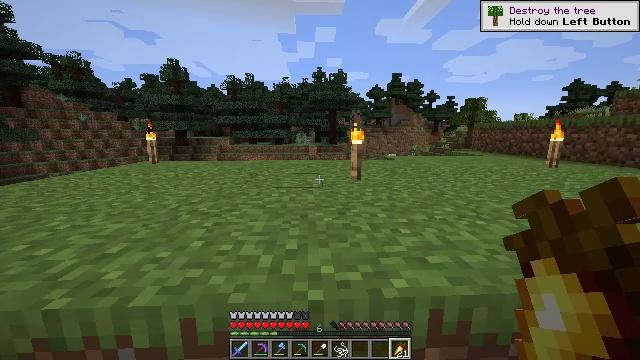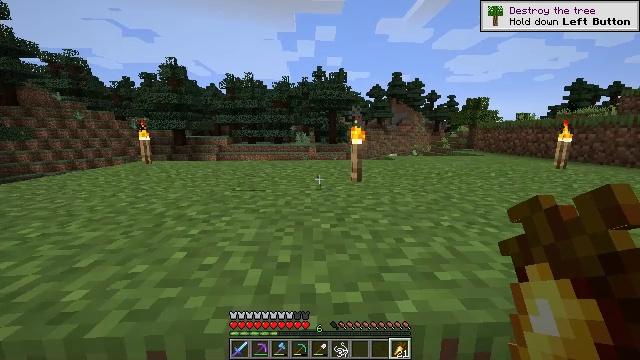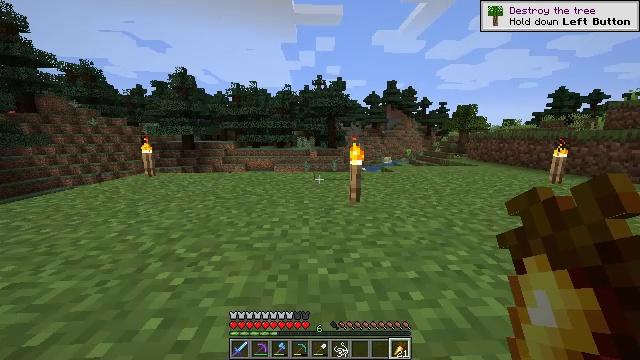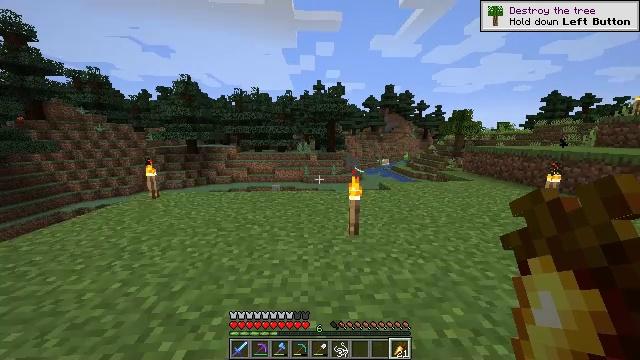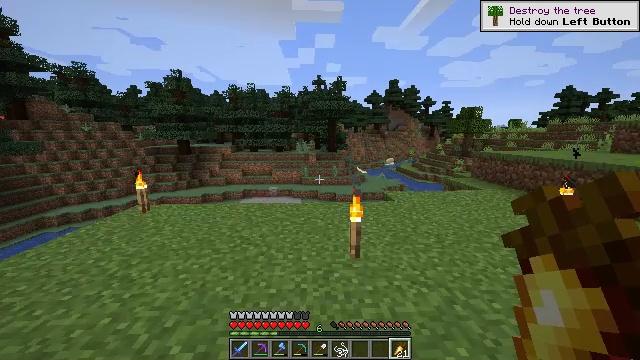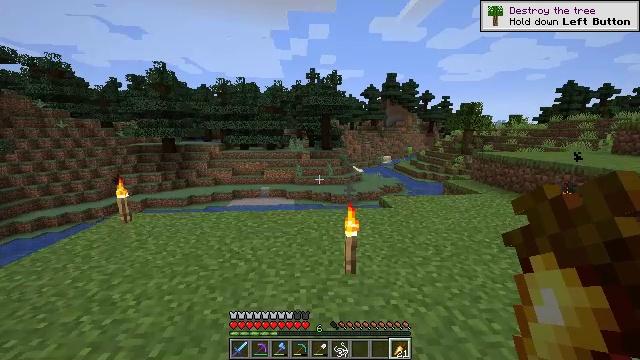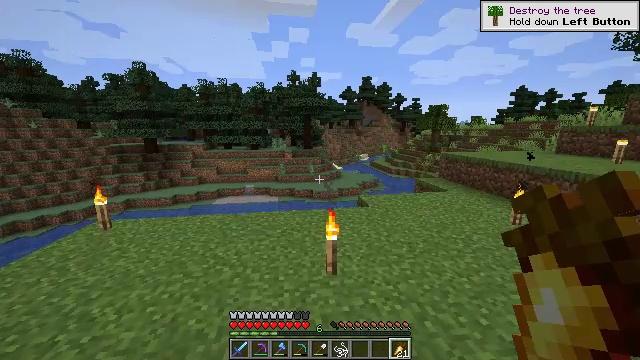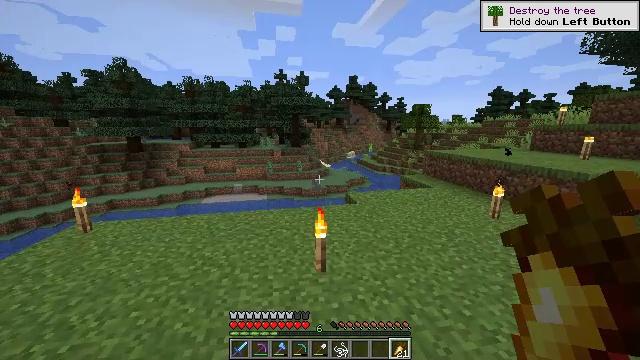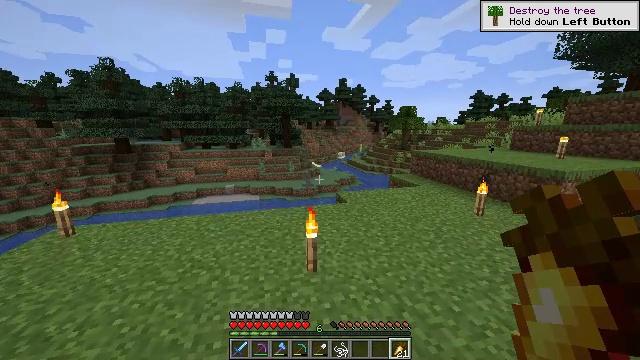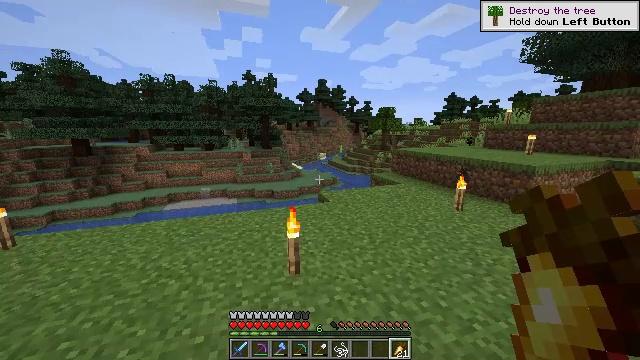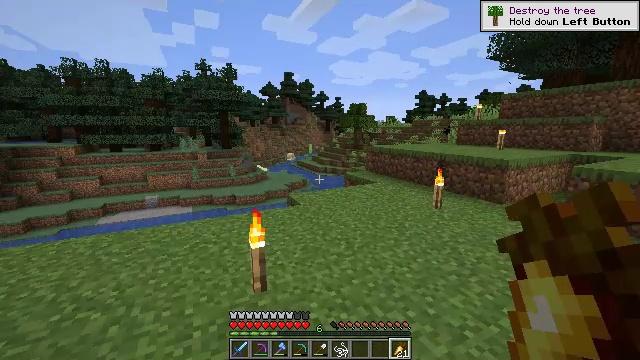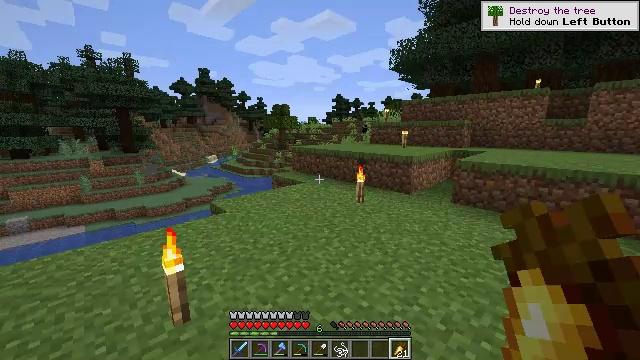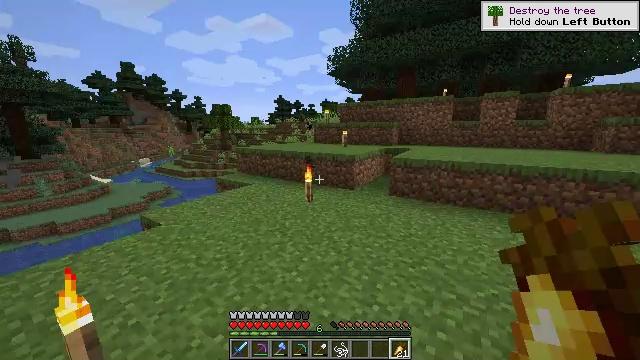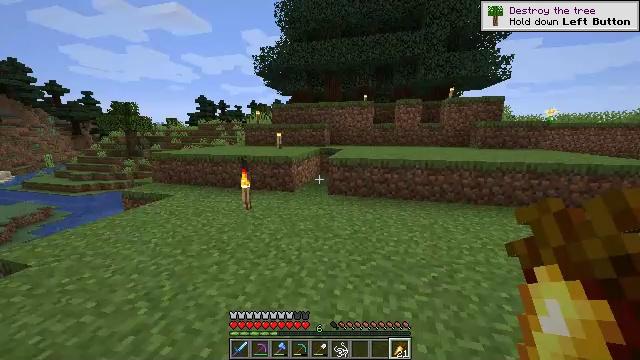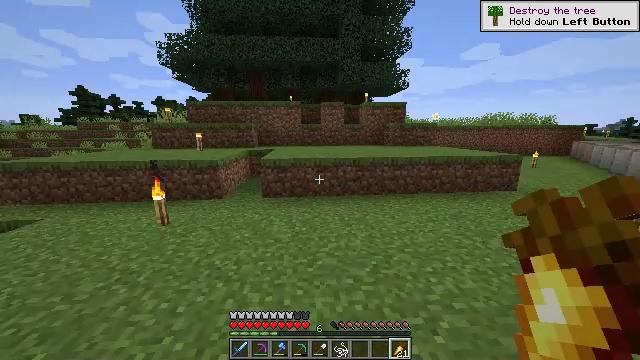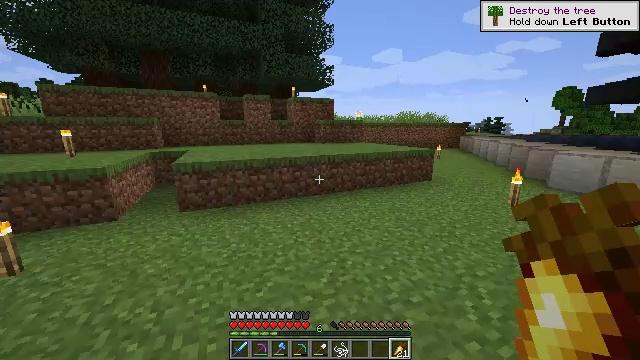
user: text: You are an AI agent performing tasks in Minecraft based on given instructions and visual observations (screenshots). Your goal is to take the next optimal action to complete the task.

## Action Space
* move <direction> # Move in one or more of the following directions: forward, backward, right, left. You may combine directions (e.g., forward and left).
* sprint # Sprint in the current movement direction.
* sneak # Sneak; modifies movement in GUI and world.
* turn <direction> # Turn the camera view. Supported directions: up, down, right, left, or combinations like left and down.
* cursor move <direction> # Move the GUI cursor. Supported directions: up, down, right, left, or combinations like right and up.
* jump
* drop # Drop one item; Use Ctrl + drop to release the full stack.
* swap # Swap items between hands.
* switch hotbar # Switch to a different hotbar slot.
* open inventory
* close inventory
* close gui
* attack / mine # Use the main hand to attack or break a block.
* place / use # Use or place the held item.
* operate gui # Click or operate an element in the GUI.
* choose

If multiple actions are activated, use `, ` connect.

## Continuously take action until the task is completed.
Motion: motion action
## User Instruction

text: Put stone in the furnace to get smooth stone.
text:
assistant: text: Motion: move forward, jump
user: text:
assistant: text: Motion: move forward, sprint, jump
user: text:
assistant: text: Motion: move forward, sprint, jump
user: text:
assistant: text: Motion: move forward, sprint, jump
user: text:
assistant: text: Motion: move forward, sprint, turn right, jump
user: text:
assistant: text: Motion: move forward, sprint, turn right, jump
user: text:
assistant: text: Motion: move forward, turn right
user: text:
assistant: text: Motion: move forward, turn right
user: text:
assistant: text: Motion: move forward, turn right
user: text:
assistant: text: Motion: move forward, turn right
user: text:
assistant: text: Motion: move forward, turn right
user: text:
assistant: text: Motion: move forward, turn right
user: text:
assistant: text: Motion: move forward and move left, turn right
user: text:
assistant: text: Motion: move forward and move left, turn right
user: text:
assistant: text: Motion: move forward and move left, turn right
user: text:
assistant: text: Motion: move left, turn right
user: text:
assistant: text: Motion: move left, turn right and up
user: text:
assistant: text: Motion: turn right
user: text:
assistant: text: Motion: turn right
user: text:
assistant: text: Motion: turn right
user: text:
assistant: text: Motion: no_op
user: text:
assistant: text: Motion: no_op
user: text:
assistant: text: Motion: no_op
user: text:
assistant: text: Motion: no_op
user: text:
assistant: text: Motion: no_op
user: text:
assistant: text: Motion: no_op
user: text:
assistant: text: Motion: no_op
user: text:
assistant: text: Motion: no_op
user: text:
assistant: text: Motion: no_op
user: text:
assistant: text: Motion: no_op